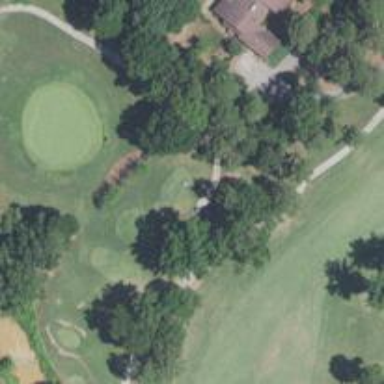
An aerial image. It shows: Pathway for golfing.